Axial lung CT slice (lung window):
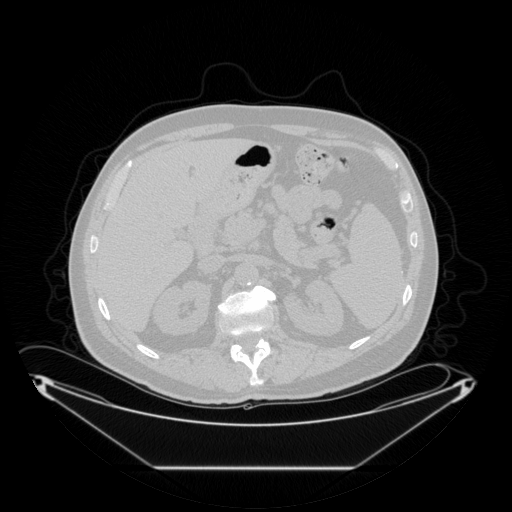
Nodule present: no